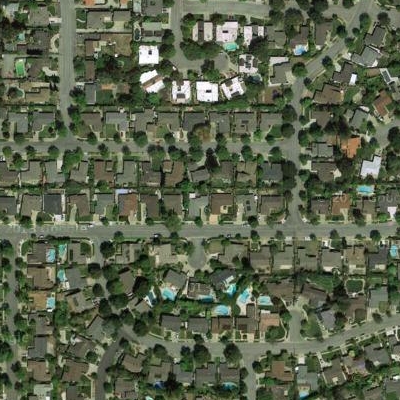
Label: fResident